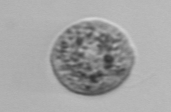
Label: Amoeba